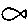
Label: fish